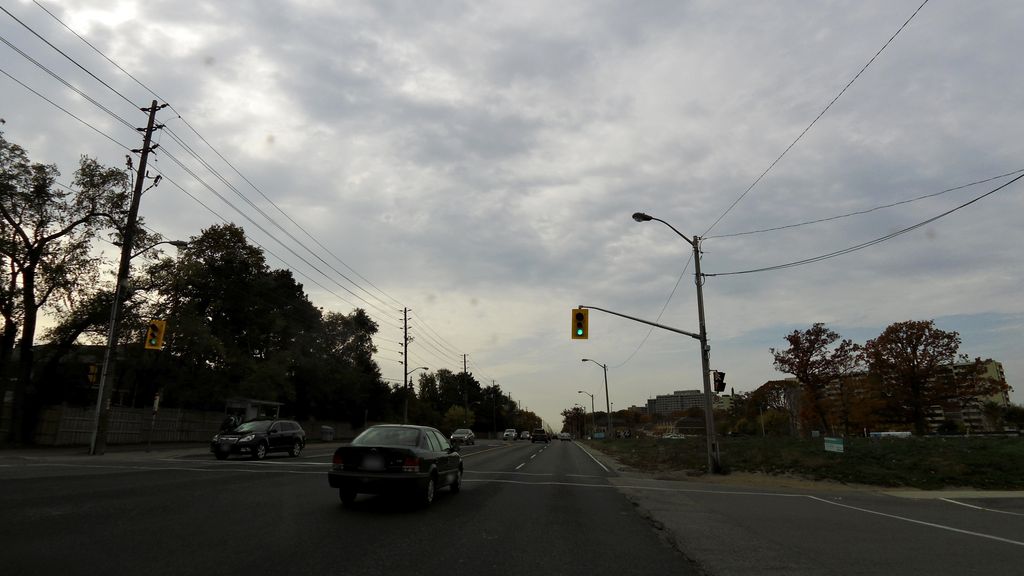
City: toronto